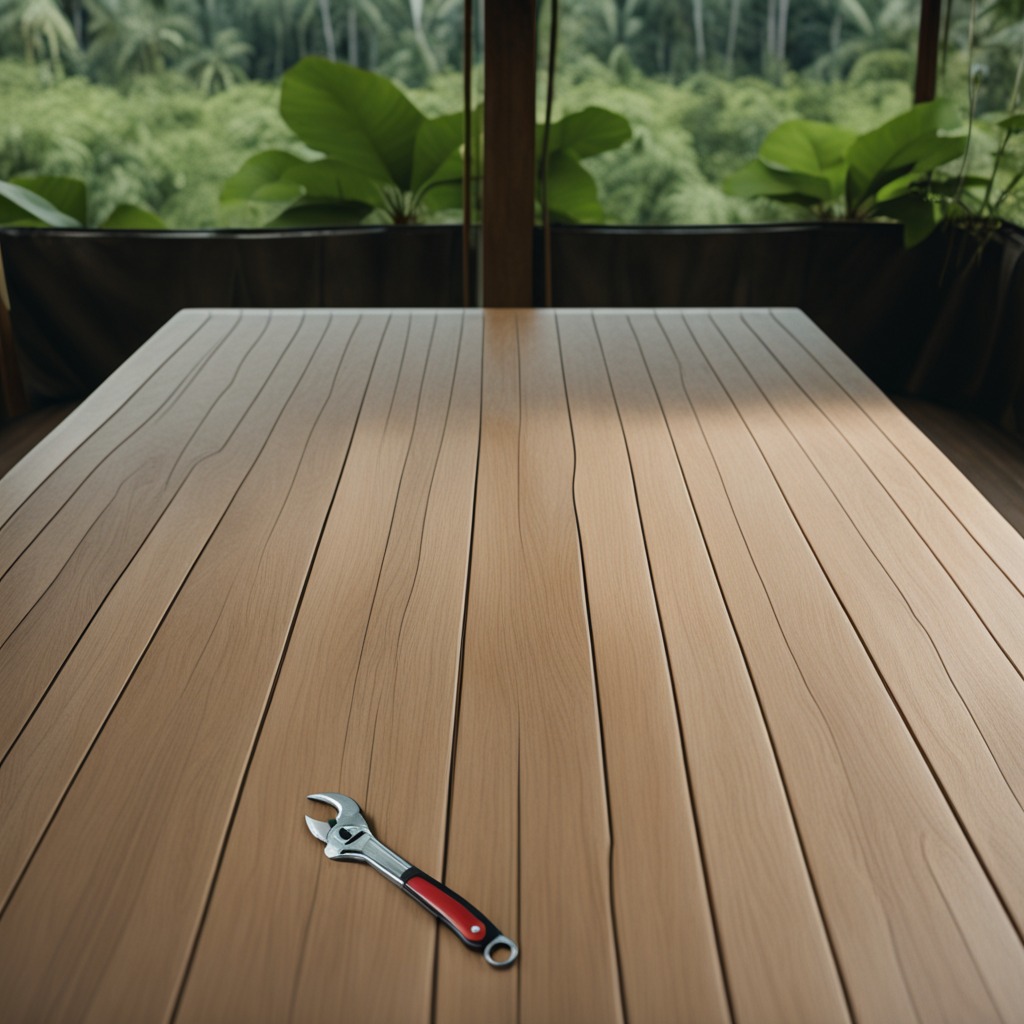
An wrench is lying on a wooden table inside a jungle field workshop tent.